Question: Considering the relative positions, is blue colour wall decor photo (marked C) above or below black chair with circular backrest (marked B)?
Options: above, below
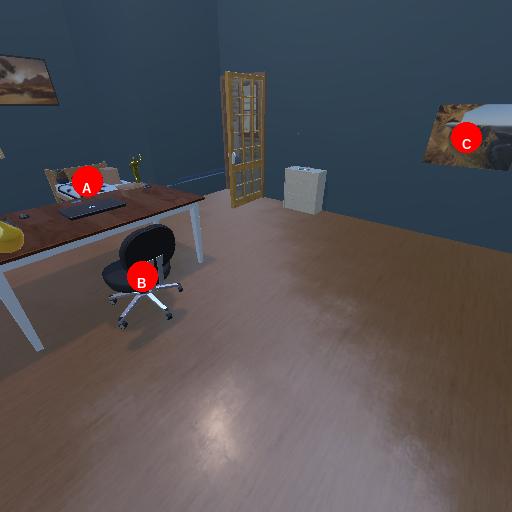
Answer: above